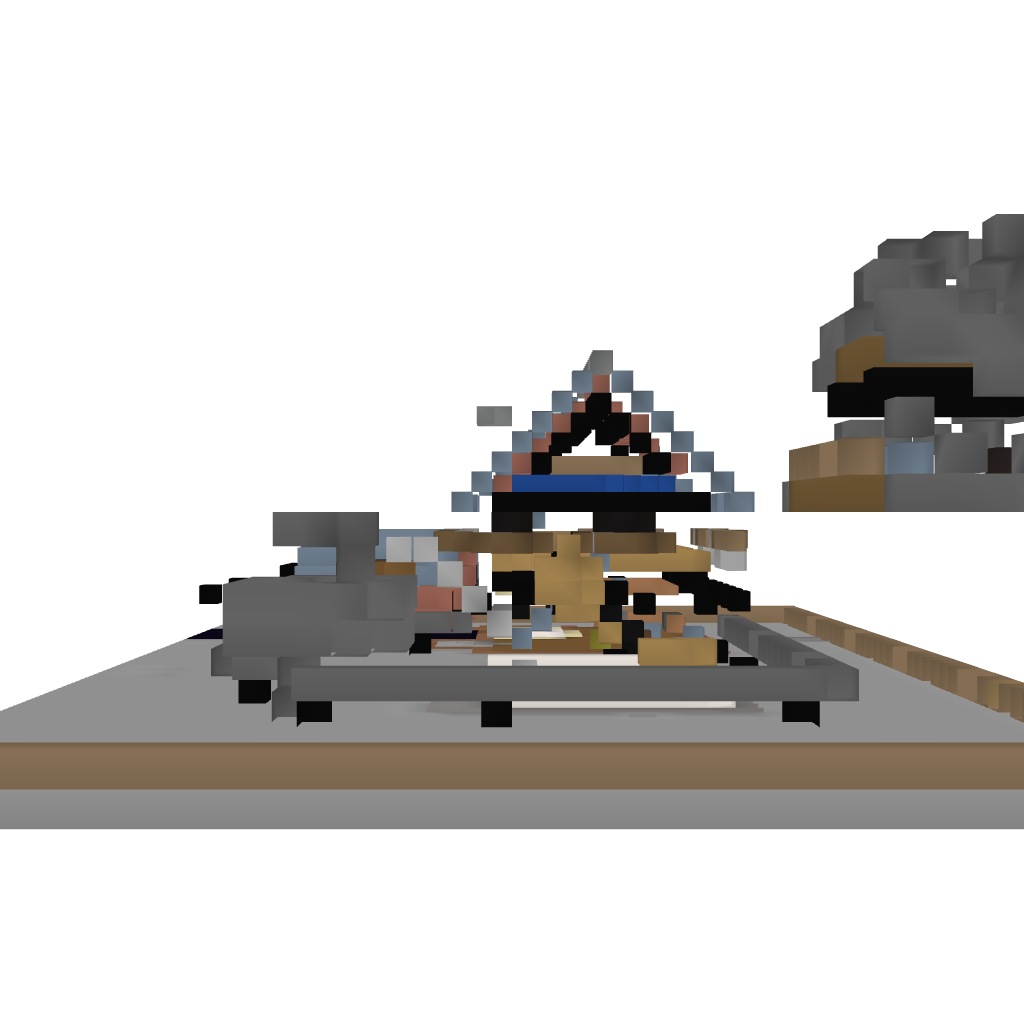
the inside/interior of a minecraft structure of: rustic house